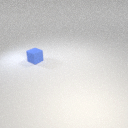
small blue rubber cube